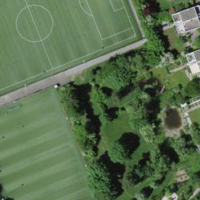
EUNIS habitat code: 53
Species observed at this site:
Autographa gamma
Ruspolia nitidula
Bufo bufo
Chalcolestes viridis
Aegopodium podagraria
Thecla betulae